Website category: auto
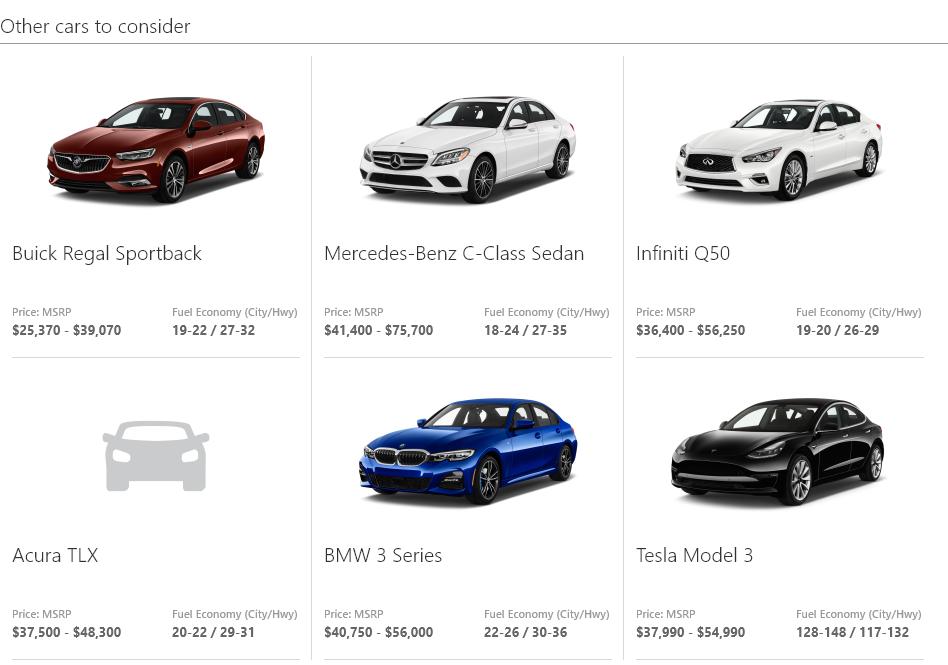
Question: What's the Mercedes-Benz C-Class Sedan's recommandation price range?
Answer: $41,400 - $75,700

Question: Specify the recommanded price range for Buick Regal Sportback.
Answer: $25,370 - $39,070

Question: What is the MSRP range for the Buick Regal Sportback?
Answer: $25,370 - $39,070

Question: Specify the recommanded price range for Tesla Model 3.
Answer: $37,990 - $54,990

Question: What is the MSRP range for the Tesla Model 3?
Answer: $37,990 - $54,990

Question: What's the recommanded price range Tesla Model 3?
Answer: $37,990 - $54,990

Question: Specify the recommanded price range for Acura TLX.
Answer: $37,500 - $48,300

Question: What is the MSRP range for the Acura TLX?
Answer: $37,500 - $48,300

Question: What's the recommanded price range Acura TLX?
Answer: $37,500 - $48,300

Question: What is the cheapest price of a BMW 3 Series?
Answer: $40,750

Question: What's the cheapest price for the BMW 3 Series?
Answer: $40,750

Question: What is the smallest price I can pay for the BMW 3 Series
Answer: $40,750

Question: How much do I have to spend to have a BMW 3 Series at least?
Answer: $40,750

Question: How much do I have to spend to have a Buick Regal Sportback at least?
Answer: $25,370

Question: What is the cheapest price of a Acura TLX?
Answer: $37,500

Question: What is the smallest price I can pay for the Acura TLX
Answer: $37,500

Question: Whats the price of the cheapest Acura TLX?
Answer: $37,500

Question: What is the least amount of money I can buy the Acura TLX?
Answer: $37,500

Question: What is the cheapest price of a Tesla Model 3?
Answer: $37,990

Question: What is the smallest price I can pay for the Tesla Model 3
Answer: $37,990

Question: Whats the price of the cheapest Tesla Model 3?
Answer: $37,990

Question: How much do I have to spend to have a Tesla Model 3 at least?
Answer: $37,990

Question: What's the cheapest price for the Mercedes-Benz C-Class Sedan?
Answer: $41,400

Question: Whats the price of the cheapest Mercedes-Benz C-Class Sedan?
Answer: $41,400

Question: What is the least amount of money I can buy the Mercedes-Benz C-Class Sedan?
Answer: $41,400

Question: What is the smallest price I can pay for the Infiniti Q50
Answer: $36,400

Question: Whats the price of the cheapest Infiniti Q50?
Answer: $36,400

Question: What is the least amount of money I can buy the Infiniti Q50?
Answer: $36,400

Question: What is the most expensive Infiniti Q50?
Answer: $56,250

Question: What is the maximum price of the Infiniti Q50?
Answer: $56,250

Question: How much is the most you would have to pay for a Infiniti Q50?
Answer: $56,250

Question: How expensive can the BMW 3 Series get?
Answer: $56,000

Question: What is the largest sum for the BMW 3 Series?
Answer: $56,000

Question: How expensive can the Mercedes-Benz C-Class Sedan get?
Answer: $75,700

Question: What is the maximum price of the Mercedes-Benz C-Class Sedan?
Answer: $75,700

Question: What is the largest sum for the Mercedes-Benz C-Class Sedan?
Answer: $75,700

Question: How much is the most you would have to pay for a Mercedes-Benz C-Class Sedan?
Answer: $75,700

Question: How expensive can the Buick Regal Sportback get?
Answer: $39,070

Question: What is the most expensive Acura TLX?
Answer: $48,300

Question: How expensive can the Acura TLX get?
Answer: $48,300

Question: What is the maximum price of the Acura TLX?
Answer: $48,300

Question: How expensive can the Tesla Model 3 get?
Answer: $54,990

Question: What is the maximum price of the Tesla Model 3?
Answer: $54,990

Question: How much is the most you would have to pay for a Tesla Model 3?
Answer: $54,990

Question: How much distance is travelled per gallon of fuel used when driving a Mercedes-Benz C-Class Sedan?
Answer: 18-24 / 27-35

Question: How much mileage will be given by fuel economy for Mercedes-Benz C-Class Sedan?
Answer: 18-24 / 27-35

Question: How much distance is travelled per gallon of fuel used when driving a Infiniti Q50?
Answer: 19-20 / 26-29

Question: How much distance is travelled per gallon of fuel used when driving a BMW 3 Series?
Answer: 22-26 / 30-36

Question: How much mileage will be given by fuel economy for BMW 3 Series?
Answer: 22-26 / 30-36

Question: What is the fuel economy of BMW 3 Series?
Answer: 22-26 / 30-36

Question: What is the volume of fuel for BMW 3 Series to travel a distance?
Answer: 22-26 / 30-36

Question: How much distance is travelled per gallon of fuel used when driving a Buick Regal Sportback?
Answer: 19-22 / 27-32

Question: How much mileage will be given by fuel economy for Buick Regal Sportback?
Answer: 19-22 / 27-32

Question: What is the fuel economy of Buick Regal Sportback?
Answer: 19-22 / 27-32

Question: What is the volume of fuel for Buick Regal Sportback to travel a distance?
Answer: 19-22 / 27-32

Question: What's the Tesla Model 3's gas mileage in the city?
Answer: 128-148

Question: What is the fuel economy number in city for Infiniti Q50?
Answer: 19-20

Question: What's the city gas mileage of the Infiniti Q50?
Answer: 19-20

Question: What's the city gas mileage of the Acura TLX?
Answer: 20-22

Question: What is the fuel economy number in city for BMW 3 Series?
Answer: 22-26

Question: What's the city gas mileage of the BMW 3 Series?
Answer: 22-26

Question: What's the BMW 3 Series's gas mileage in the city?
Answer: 22-26

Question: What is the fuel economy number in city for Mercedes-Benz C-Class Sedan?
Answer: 18-24

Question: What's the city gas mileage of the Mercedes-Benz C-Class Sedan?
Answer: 18-24